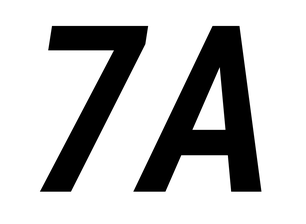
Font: Roboto-Italic_Condensed_SemiBold_Italic